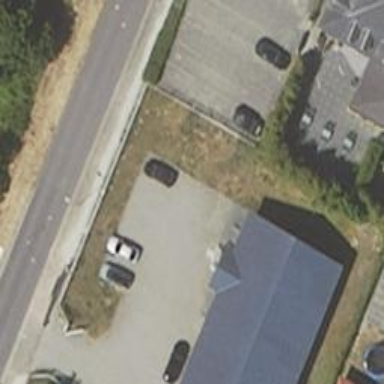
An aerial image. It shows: Parking aisle designated as service road.